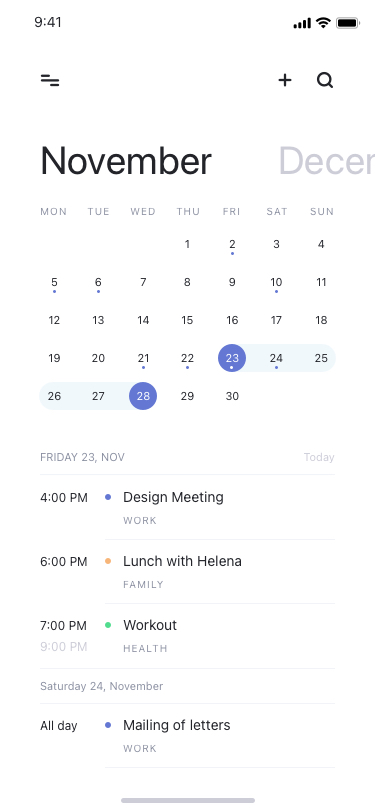
Text in this UI design:
FRIDAY 23, NOV
Today
Mailing of letters
WORK
All day
Saturday 24, November
Workout
Health
7:00 PM
9:00 PM
Lunch with Helena
Family
6:00 PM
Design Meeting
Work
4:00 PM
December
November
SUN
SAT
FRI
THU
WED
TUE
Mon